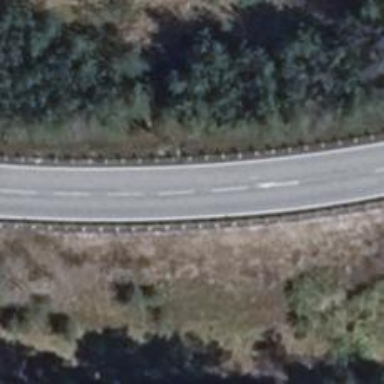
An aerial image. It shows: Asphalt road classified as tertiary.